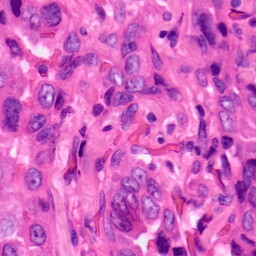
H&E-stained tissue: Lung